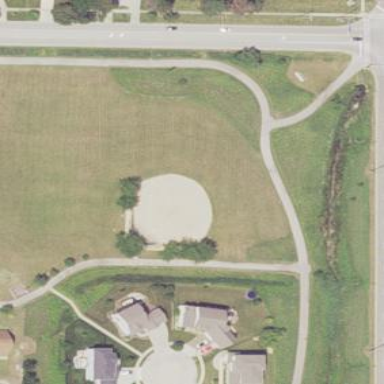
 pitch dedicated to the sport of softball."